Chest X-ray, AP view. Patient: 66 years old, sex F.
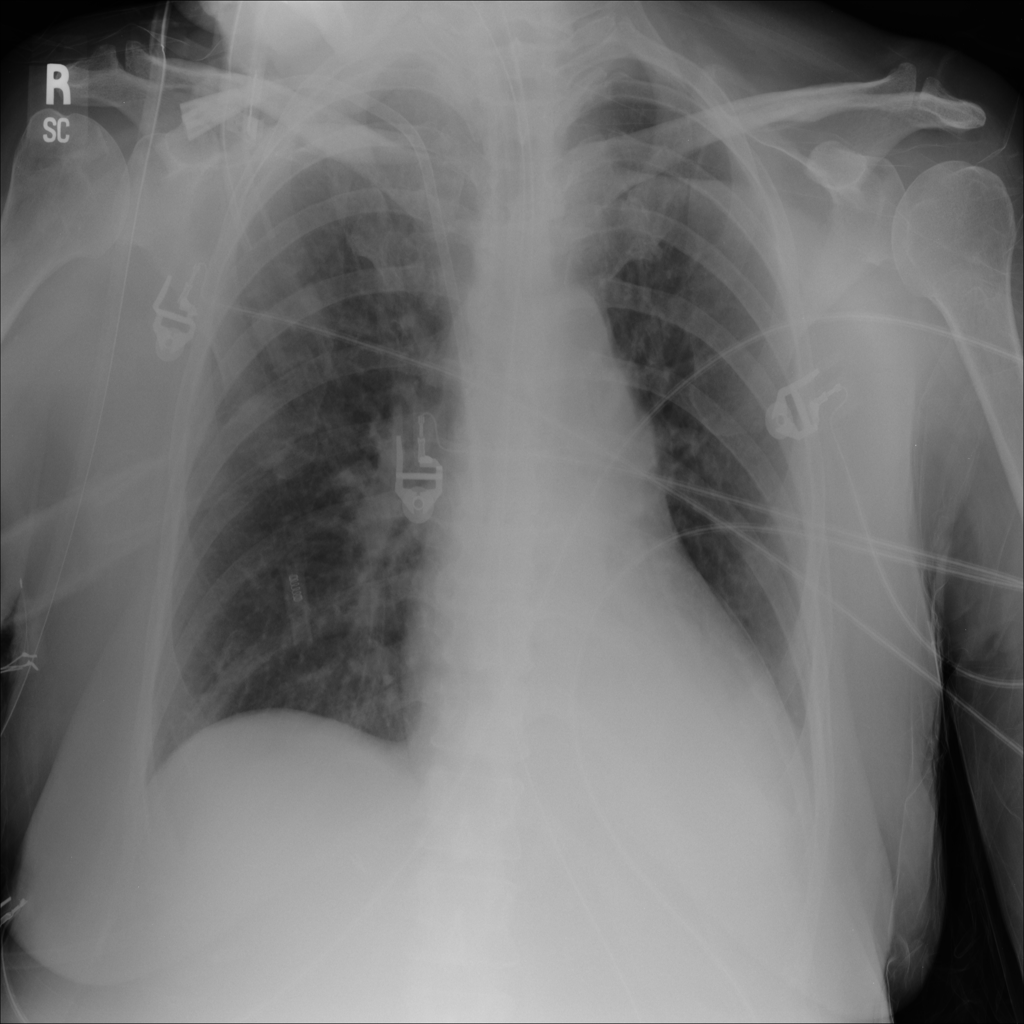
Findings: Consolidation, Effusion